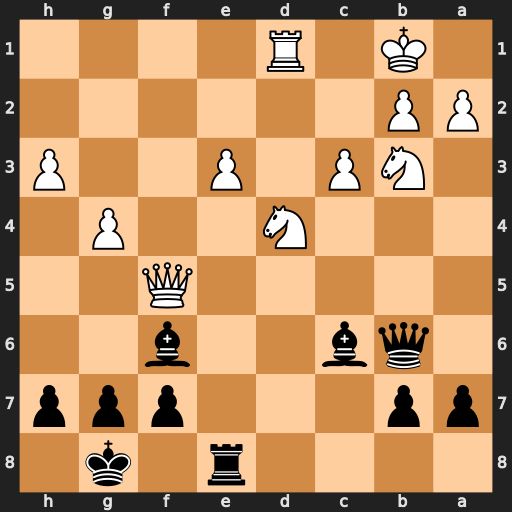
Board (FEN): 4r1k1/pp3ppp/1qb2b2/5Q2/3N2P1/1NP1P2P/PP6/1K1R4
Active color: b
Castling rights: -
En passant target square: -
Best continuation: Be4+ Qxe4 Rxe4